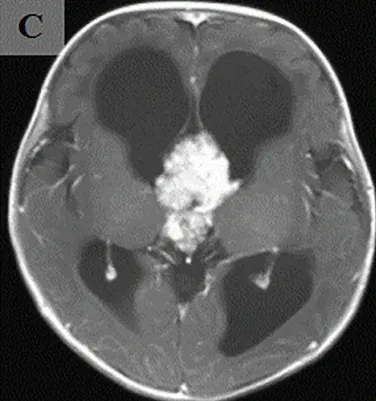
The cranial MRI of the head revealed a massive mass in the third ventricle. (C) After enhancement injection, the lesion in the third ventricle was significantly enhanced.
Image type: radiology (mri)